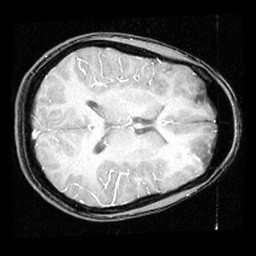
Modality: inplaneT1
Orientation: axial
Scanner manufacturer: ge
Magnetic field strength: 3 T
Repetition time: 0.2 s
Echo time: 0.0036 s